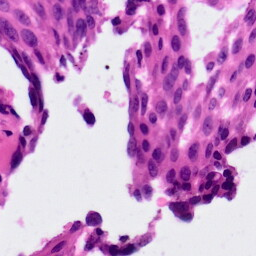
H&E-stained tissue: Ovarian